Question: I'm using a ListView control with multirow and fullrow select on. When I'm selecting multiple rows at once, some of my rows magically become checked. This happens when dragging the mouse over and also when selecting one, and shift clicking another.
See image describing issue here:
What in the grapefruit is going on? Anyone?
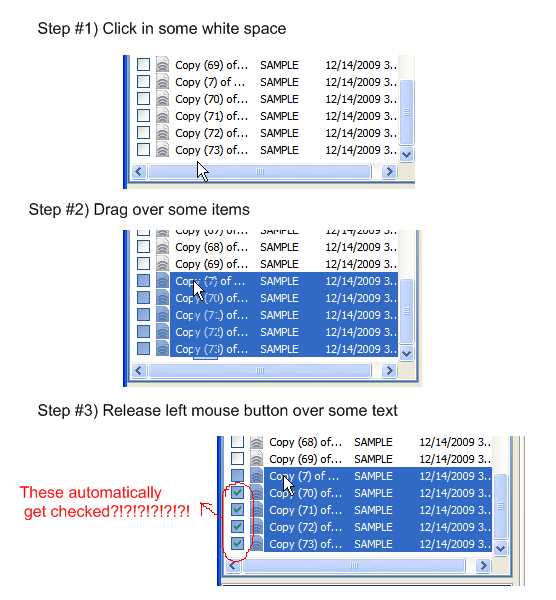
Answer: Unfortunately there are bugs in the ListView class, this is one of them. The following code is a fix that worked for me.
Edit: Sorry, this doesn't work quite right, although it does prevent the error that you show in your question. This prevents selecting multiple items and then checking them by clicking the check box.
'''
void SetupListView()
{
listView.ItemCheck += new ItemCheckEventHandler(listView_ItemCheck);
listView.MouseDown += new MouseEventHandler(listView_MouseDown);
listView.MouseUp += new MouseEventHandler(listView_MouseUp);
listView.MouseLeave += new EventHandler(listView_MouseLeave);
}
bool mouseDown = false;
void listView_MouseLeave(object sender, EventArgs e)
{
mouseDown = false;
}
void listView_MouseUp(object sender, MouseEventArgs e)
{
mouseDown = false;
}
void listView_MouseDown(object sender, MouseEventArgs e)
{
mouseDown = true;
}
void listView_ItemCheck(object sender, ItemCheckEventArgs e)
{
if(mouseDown)
{
e.NewValue = e.CurrentValue;
}
}
'''